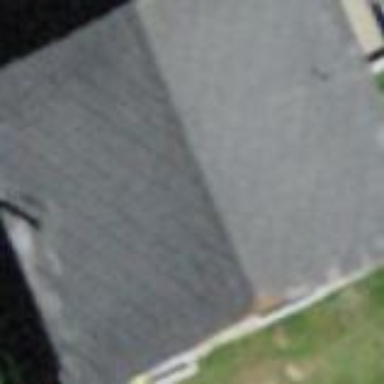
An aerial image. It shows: Part of building.